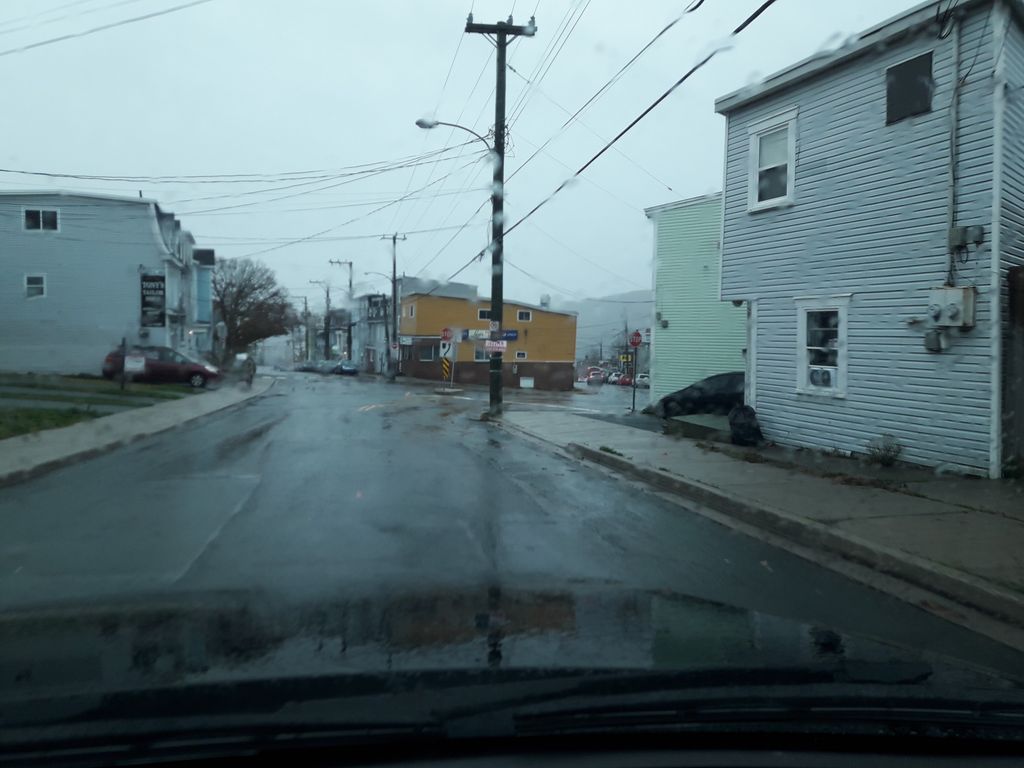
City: st_johns